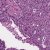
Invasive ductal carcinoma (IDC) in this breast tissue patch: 1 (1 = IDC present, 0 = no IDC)